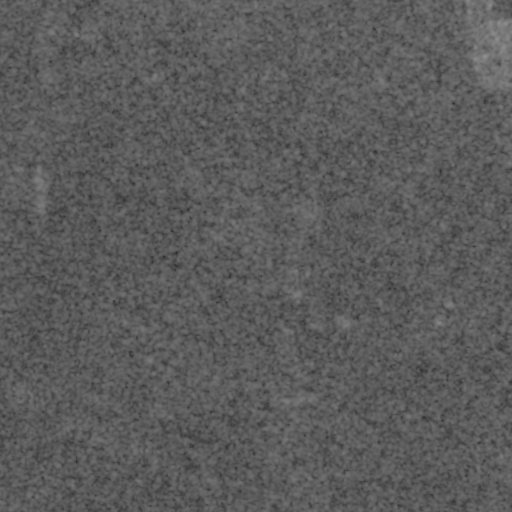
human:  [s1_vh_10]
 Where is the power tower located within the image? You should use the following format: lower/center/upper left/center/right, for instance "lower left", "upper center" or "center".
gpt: The power tower is located in the lower right of the image.
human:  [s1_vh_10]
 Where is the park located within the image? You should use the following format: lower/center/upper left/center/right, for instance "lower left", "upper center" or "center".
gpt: There is no park in the image.

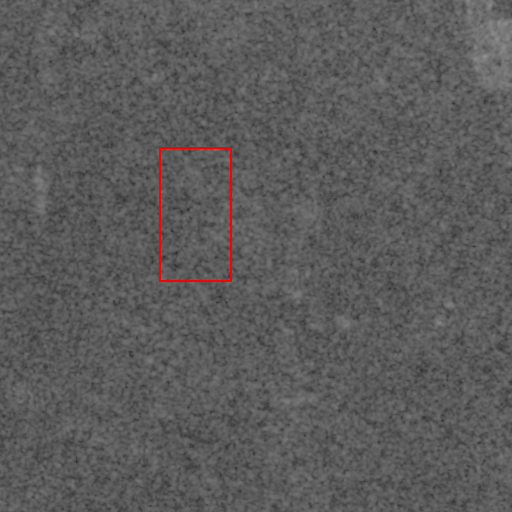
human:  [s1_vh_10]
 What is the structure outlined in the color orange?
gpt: There is no orange outline.
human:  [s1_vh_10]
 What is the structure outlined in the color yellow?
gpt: There is no structure outlined in yellow.